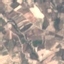
Land use / land cover class: PermanentCrop